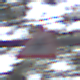
Verkehrszeichen: Vorfahrt
Umgebung: Outdoor, Urban
Tageszeit: MorningAfternoon
Wetter: Overcast
Licht: Natural
Jahreszeit: NotSpecified
Kontrast: LowContrast